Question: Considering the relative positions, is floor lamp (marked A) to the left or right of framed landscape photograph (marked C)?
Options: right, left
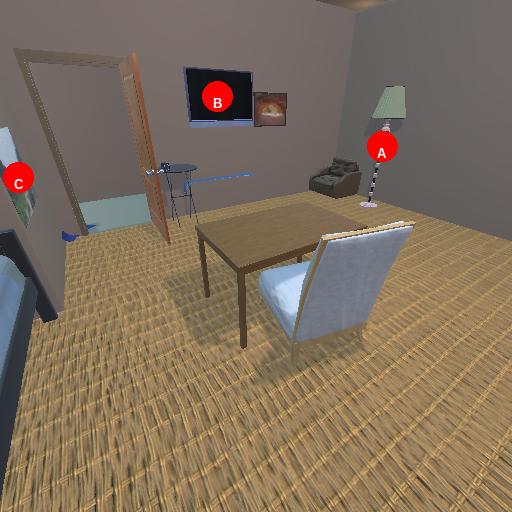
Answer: right